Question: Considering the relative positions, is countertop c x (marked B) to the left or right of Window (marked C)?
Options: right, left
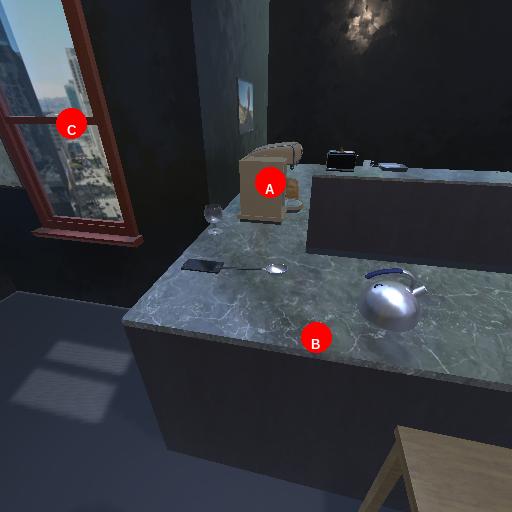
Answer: right